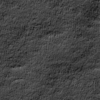
Label: not_dusty